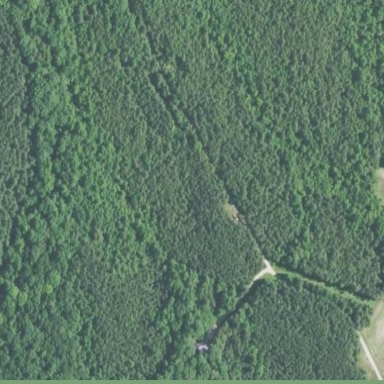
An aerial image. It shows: Forest area.